Question: I've been trying to correctly generate 3D figures like planes, spheres and cubes. But I'm trying to apply illumination to them so I also generate normals.
Here's my output from a simple plane, I'm only using triangles and I'm using a positional light:
'''
Vertice 0: 3.000000 3.000000 0.000000
Vertice 1: 3.000000 -3.000000 0.000000
Vertice 2: -3.000000 -3.000000 0.000000
Vertice 3: -3.000000 3.000000 0.000000
Normal: 0.000000 0.000000 1.000000
Normal: -0.000000 0.000000 1.000000
'''
And here's the result:

Sometimes it lights it right and sometimes it shows in that way, with the 2 OBVIOUS triangles.
What do you think might be the reason for this?
---
Here's the vertex shader:
'''
attribute highp vec4 vertices;
attribute highp vec3 normals;
uniform mediump mat4 projectMatrix;
uniform mediump mat4 viewMatrix;
uniform mediump mat4 modelMatrix;
out highp vec3 normal;
out highp vec4 pos_ws;
out lowp vec4 lightp_cs;
void main (void)
{
vec4 PPos= vec4(3.0, 3.0, 3.0, 1.0);
gl_Position= projectMatrix*viewMatrix*modelMatrix*vertices;
normal= normals;
pos_ws= viewMatrix*modelMatrix * vec4(vertices);
lightp_cs= viewMatrix* PPos;
}
'''
And this is the fragment shader:
'''
in highp vec3 normal;
in highp vec4 pos_ws;
in lowp vec4 lightp_cs;
void main(void)
{
vec4 ambient= vec4 (0.276, 0.342, 0.417, 1.0);
vec4 DiffuseColor= vec4 (0.40234375, 0.40234375, 0.40234375, 1.0);
vec4 PColor= vec4(0.7, 0.7, 0.7, 1.0);
//vec4 PPos= vec4(3.0, 3.0, 3.0, 1.0);
vec3 PAtt= vec3(0.6, 0.050, 0.005);
// Para la luz puntual
//vec4 vToLight= pos_ws - PPos;
vec4 vToLight= pos_ws - lightp_cs;
vToLight= normalize(vToLight);
float distToLight= length(vToLight);
vec4 Vnormal= vec4(normal, 1.0);
float cosNPL= clamp(dot(Vnormal, -vToLight), 0, 1);
float PLAtt= (PAtt.x + PAtt.y * distToLight + PAtt.z * distToLight * distToLight);
gl_FragColor= ambient + (DiffuseColor * (cosNPL * PColor)/PLAtt); // Luz Puntual
}
'''
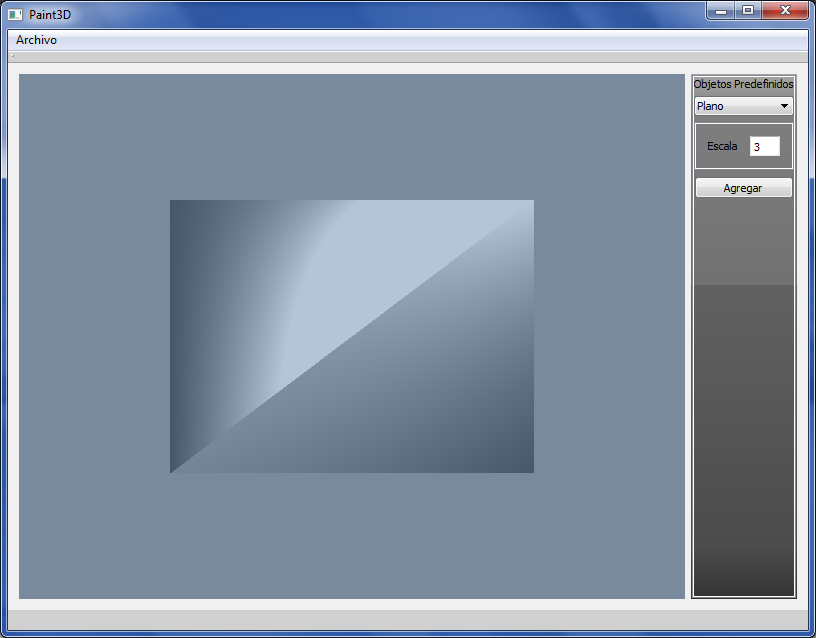
Answer: It's solved now.
datenwolf was right. I was only considering face's normals, since I started to calculate and give to opengl the vertices' normals, the plane is being rendered correctly.

I'll also take into account Spektre's answer, I guess you're talking about the normal matrix. I will do that too.
Since I'm just generating a plane, the real challenge will come when I start to generate a sphere. I also don't know if the order you pass the normals makes any difference (face normal, vertex normal, f, v, f, f, v, etc), I think it doesn't.
Anyway, thanks to everyone! :)